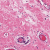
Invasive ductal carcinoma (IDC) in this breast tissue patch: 0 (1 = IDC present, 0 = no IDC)